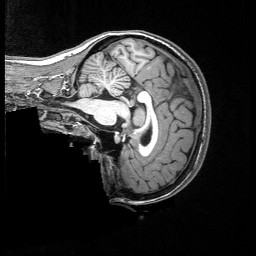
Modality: T1w
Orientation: sagittal
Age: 23
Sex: female
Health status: ill
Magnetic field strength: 3 T
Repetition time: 2.53 s
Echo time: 0.00331 s